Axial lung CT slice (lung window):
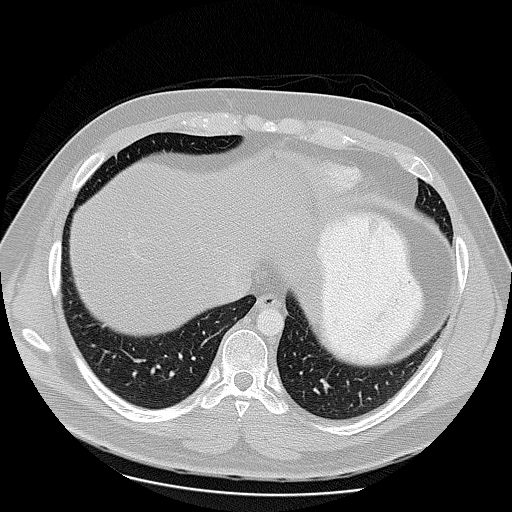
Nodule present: no